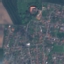
Label: Residential